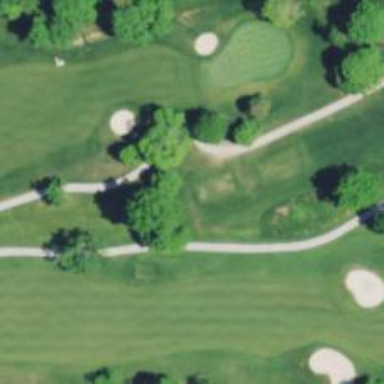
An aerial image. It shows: Grassy area designated as golf tee.